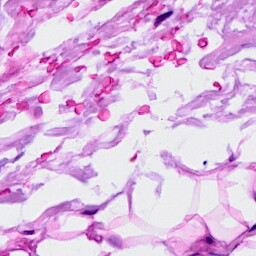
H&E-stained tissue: Breast